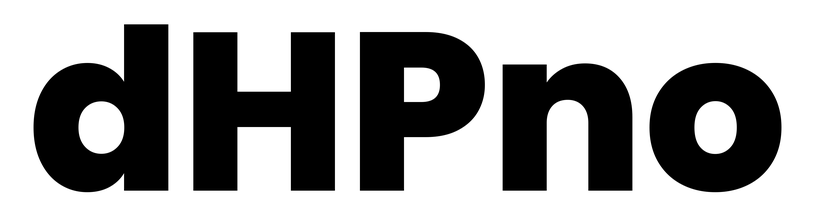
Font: Poppins-ExtraBold